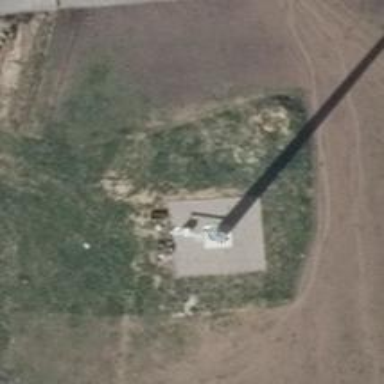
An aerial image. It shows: Communication tower.